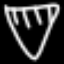
Label: diamond